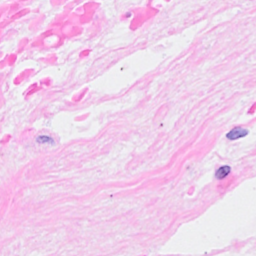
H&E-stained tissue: Breast